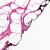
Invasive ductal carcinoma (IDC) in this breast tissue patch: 0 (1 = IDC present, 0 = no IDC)